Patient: sex M, age 83
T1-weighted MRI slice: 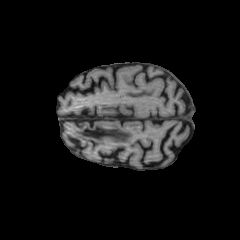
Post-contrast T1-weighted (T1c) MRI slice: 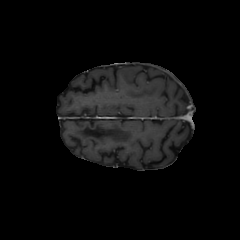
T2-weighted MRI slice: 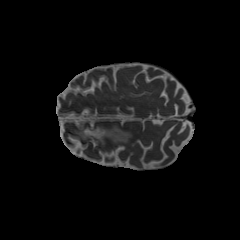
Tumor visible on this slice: no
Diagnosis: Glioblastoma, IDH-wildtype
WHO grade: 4